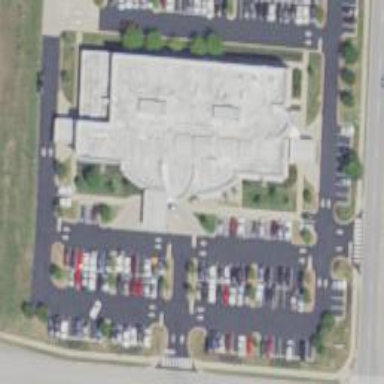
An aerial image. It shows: Healthcare clinic.